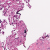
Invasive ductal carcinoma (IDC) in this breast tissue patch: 0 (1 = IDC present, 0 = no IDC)